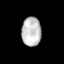
Tissue: lung
Cell type: Smooth muscle cells
Senescence score: 0.6246
Nuclear area (px): 550
Mean DAPI intensity: 194.14